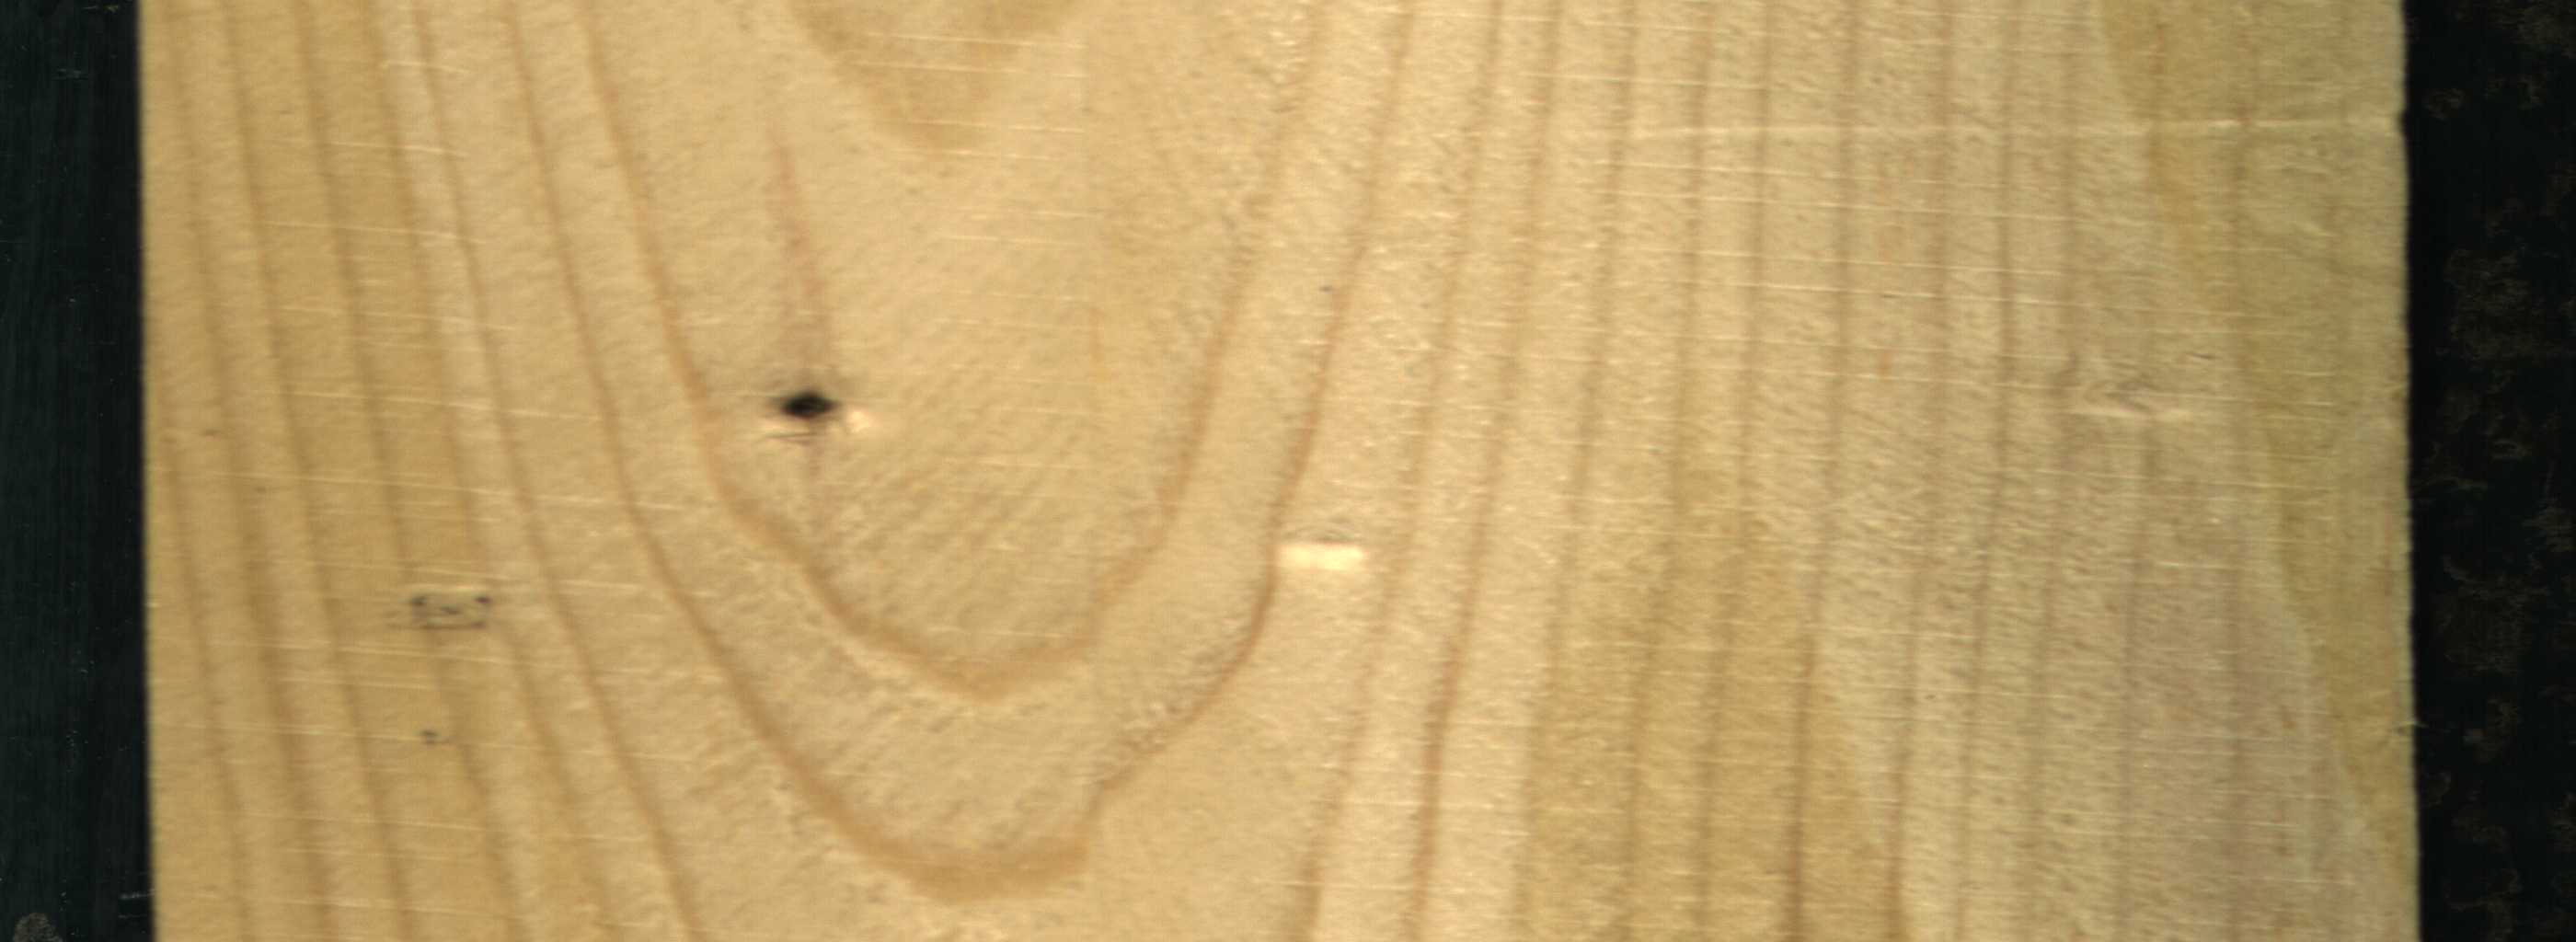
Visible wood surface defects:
Dead_Knot